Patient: sex M, age 35
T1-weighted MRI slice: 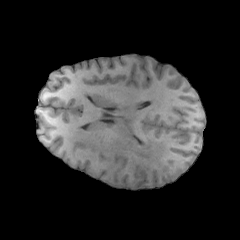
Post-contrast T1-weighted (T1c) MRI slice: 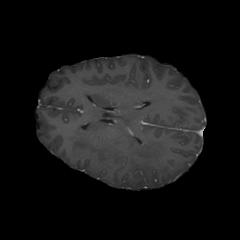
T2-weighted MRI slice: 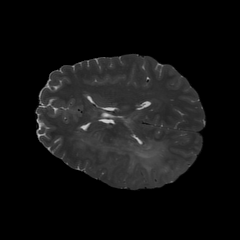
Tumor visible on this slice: yes
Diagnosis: Astrocytoma, IDH-wildtype
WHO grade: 2